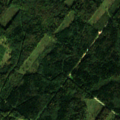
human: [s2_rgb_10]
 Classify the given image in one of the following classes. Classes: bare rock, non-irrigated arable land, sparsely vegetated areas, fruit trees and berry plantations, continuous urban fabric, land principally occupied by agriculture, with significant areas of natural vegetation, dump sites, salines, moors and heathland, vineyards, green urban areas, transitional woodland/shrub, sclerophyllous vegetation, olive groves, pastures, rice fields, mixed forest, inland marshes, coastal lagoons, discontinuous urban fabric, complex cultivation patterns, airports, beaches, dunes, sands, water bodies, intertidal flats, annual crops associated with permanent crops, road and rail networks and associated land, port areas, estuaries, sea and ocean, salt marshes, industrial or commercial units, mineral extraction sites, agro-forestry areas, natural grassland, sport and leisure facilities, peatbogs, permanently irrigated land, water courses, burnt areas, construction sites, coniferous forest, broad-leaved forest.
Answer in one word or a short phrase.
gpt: mixed forest, transitional woodland/shrub